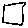
Label: square